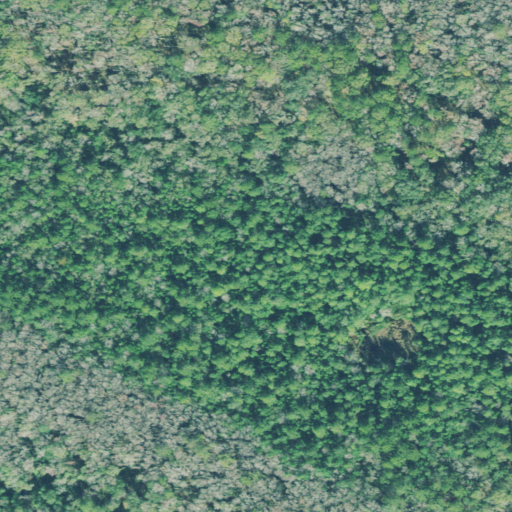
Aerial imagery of island in Georgia named Bear Island containing only woody wetlands